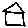
Label: house